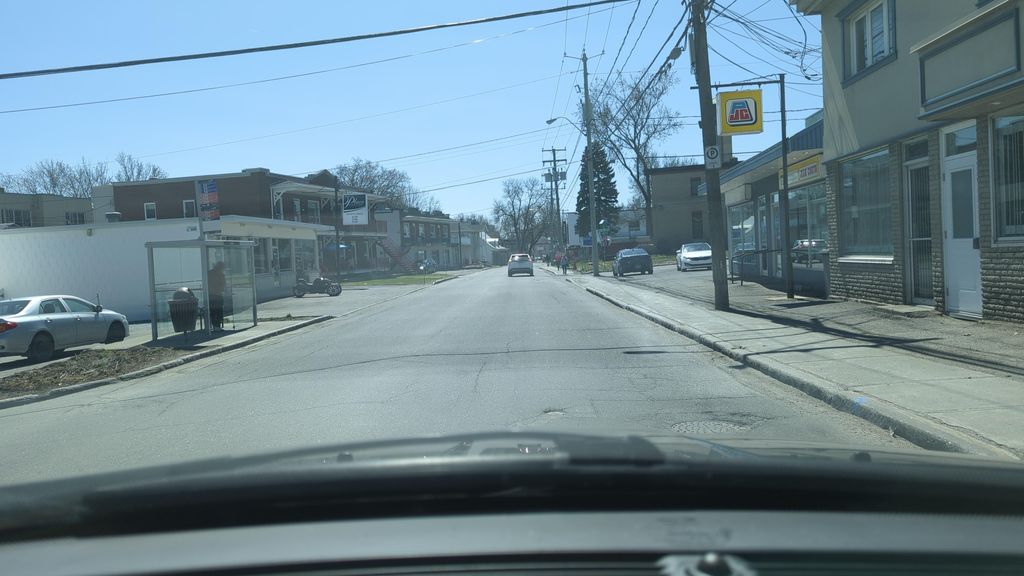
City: quebec_city